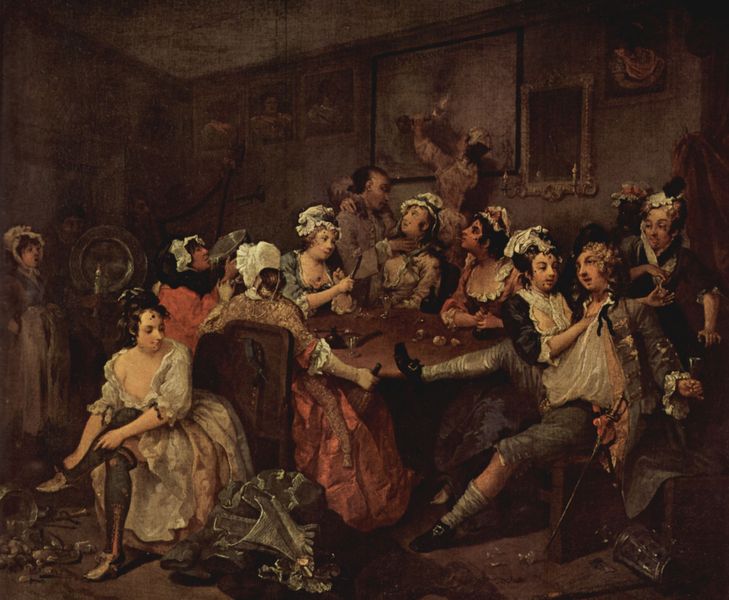
Titel: Szene in einer Schenke
Künstler: William Hogarth
Standort: London
Institution: Sir John Soane's Museum
Schlagwörter: dunkel, gemälde, haut, mann, weiß, frauen, grün, menschen, ausschnitt, braun, brust, dirnen, frankreich, frau, hell, hut, hüte, kleid, kleider, männer, raum, schwarz, stuhl, stühle, szene, tisch, zimmer, rot, fest, gesellschaft, haube, herren, mode, rock, alkohol, anzüge, feier, feiern, flasche, gelage, hemd, kneipe, saufen, trinken, kragen, spitze, bild, holland, horn, innenraum, spiegel, tischdecke, öl, boden, interieur, innen, prostituierte, dekoltee, england, gainsborough, genre, stock, chaos, beine, bein, bilder, bilderrahmen, küssen, liebe, genremalerei, spieler, unterhaltung, röcke, schuhe, stab, wüst, soldaten, essen, wein, weiber, glücksspiel, kartenspiel, runde, spielen, kerze, uhr, kerzen, stimmung, strumpf, stil, platte, erotisch, verfall, dirne, lachen, spiel, strümpfe, stümpfe, brennen, haufen, geld, ausziehen, sex, politik, schwert, durcheinander, soldat, tumult, degen, stiefel, fass, hauben, schuh, mahlzeit, menschenmenge, orgie, lustig, politisch, würfel, moral, verführung, anbieten, lust, korsett, kaufen, landkarte, london, eimer, korsage, gasthaus, wirtshaus, betrunkener, mächen, spieltisch, anziehen, skat, sitte, diebstahl, trist, ausgelassen, stammtisch, flirten, zündeln, unterröcke, jakob, trinkgelage, neureich, tom, liebelei, bordell, freudenhaus, hure, puff, exzess, huren, spangen, unzucht, besäufnis, hogarth, frivol, saufgelage, prostitution, kokotten, intereur, william hogarth, haupe, absturtz, bordellszene, etablissement, freudenmächen, gaunerei, gedellschaft, grapschen, luder, rake' progress, rust, kleinder, zusamenkunft, hmt, lustigf, glückspiel, gatsgaus